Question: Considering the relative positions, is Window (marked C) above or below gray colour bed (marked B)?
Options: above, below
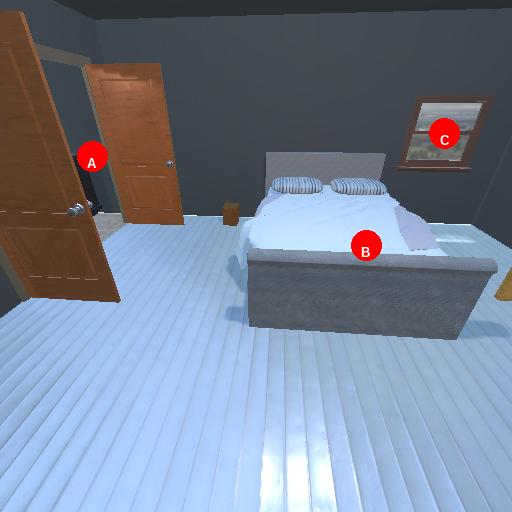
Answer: above